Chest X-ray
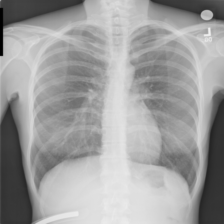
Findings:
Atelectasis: negative
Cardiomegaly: negative
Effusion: negative
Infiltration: negative
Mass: negative
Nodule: negative
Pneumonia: negative
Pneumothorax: negative
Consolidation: negative
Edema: negative
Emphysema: negative
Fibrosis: negative
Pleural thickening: negative
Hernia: negative